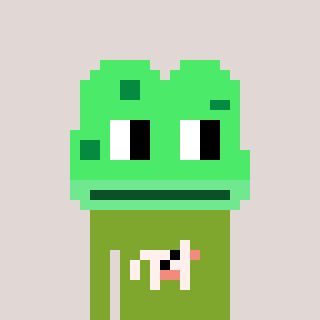
a pixel art character with square light green glasses, a frog-shaped head and a slimegreen-colored body on a warm background